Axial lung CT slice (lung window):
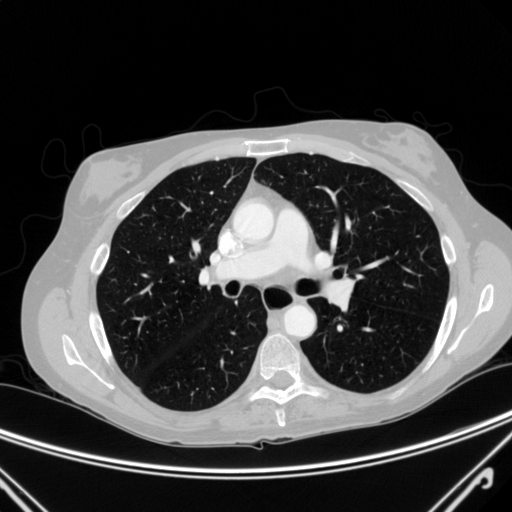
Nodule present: no